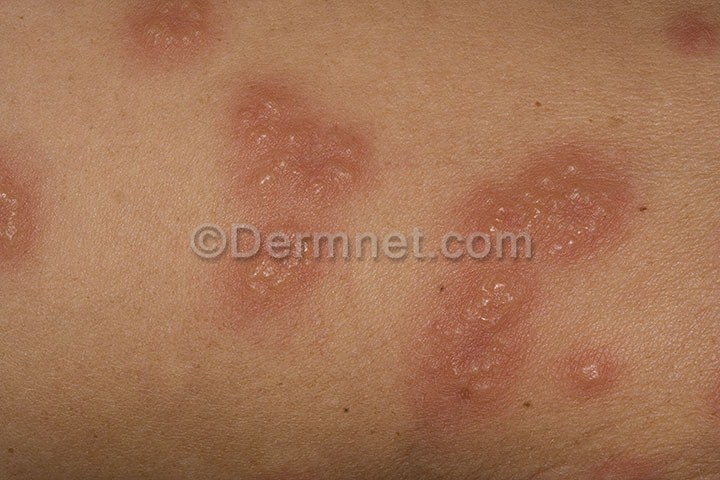
Disease: Vasculitis Photos